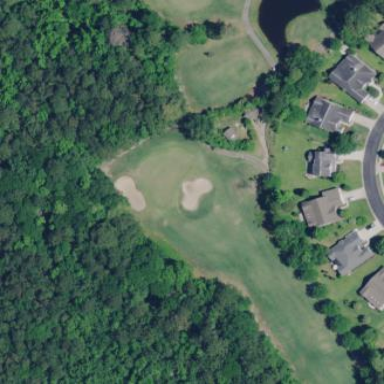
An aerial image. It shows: Golf fairway surrounded by grass.